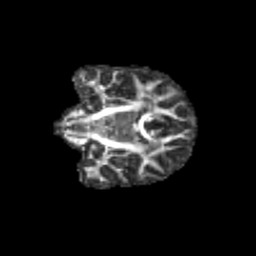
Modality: FA
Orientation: coronal
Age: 11
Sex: female
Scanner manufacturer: siemens
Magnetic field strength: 3 T
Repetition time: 3.8 s
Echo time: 0.07 s